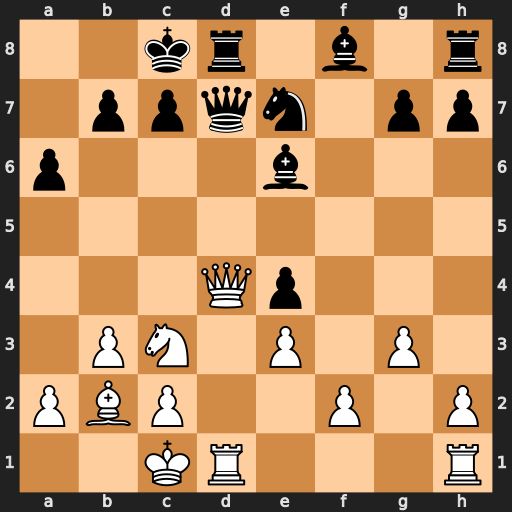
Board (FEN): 2kr1b1r/1ppqn1pp/p3b3/8/3Qp3/1PN1P1P1/PBP2P1P/2KR3R
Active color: w
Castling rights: -
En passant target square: -
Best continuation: Qa7 Nc6 Qa8+ Nb8 Rxd7